Question: I have a dataframe that looks like this:
'''
person n start end
1 sam 6 0 6
2 greg 5 6 11
3 teacher 4 11 15
4 sam 4 15 19
5 greg 5 19 24
6 sally 5 24 29
7 greg 4 29 33
8 sam 3 33 36
9 sally 5 36 41
10 researcher 6 41 47
11 greg 6 47 53
'''
Where start and end are times or durations (sam spoke from 0 to 6; greg from 6 to 11 etc.). n is how long (in this case # of words) the person spoke. I want to plot this as a time line in base R (I eventually may ask a similar question using ggplot2 but this answer is specific to base R [when I say base I mean the packages that come with a standard install]).
The y axis will be by person and the x axis will be time. Hopefully the final product looks something like this for the data above:

I would like to use base R to make this. I'm not sure how to approach this. My thoughts are to use a dot plot and plot a dotplot but leave out the dots. Then go over this with square end segments. I'm not sure about how this will work since the segments need numeric x and y points to make the segments and the y axis is categorical. Another thought is to convert the factors to numeric (assign each factor a number) and plot as a blank scatterplot and then go over with square end line segments. This could be a powerful tool in my field looking at speech patterns.
I thank you in advance for your help.
'segments(... , lend=2)'
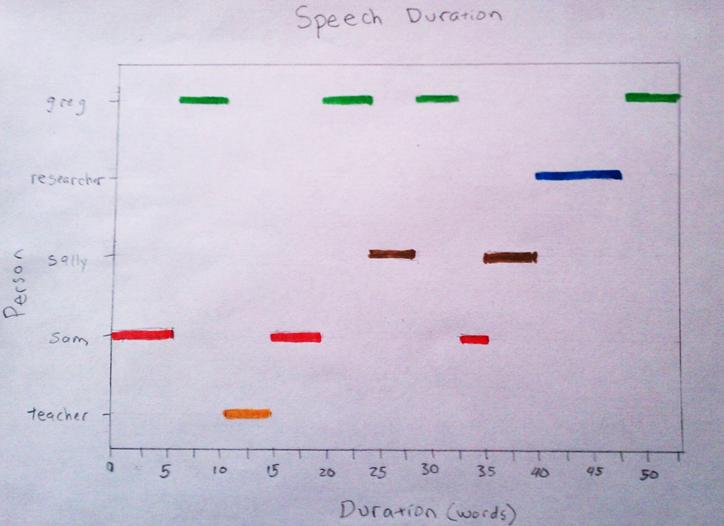
Answer: While the y-axis is categorical all you need to do is assign numbers to the categories (1:5) and track them. Using the default as.numeric() of the factor will usually number them alphabetically but you should check anyway. Make your plot with the xaxt = 'n' argument. Then use the axis() command to put in a y-axis.
'''
axis(2, 1:5, myLabels)
'''
Keep in mind that whenever you're plotting the only way to place things is with a number. Categorical x or y values are always just the numbers 1:nCategories with category name labels in place of the numbers on the axis.
Something like the following gets you close enough (assuming your data.frame object is called datf)...
'''
datf$pNum <- as.numeric(datf$person)
plot(datf$pNum, xlim = c(0, 53), type = 'n', yaxt = 'n', xlab ='Duration (words)', ylab = 'person', main = 'Speech Duration')
axis(2, 1:5, sort(unique(datf$person)), las = 2, cex.axis = 0.75)
with(datf, segments(start, pNum, end, pNum, lwd = 3, lend=2))
'''